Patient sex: M
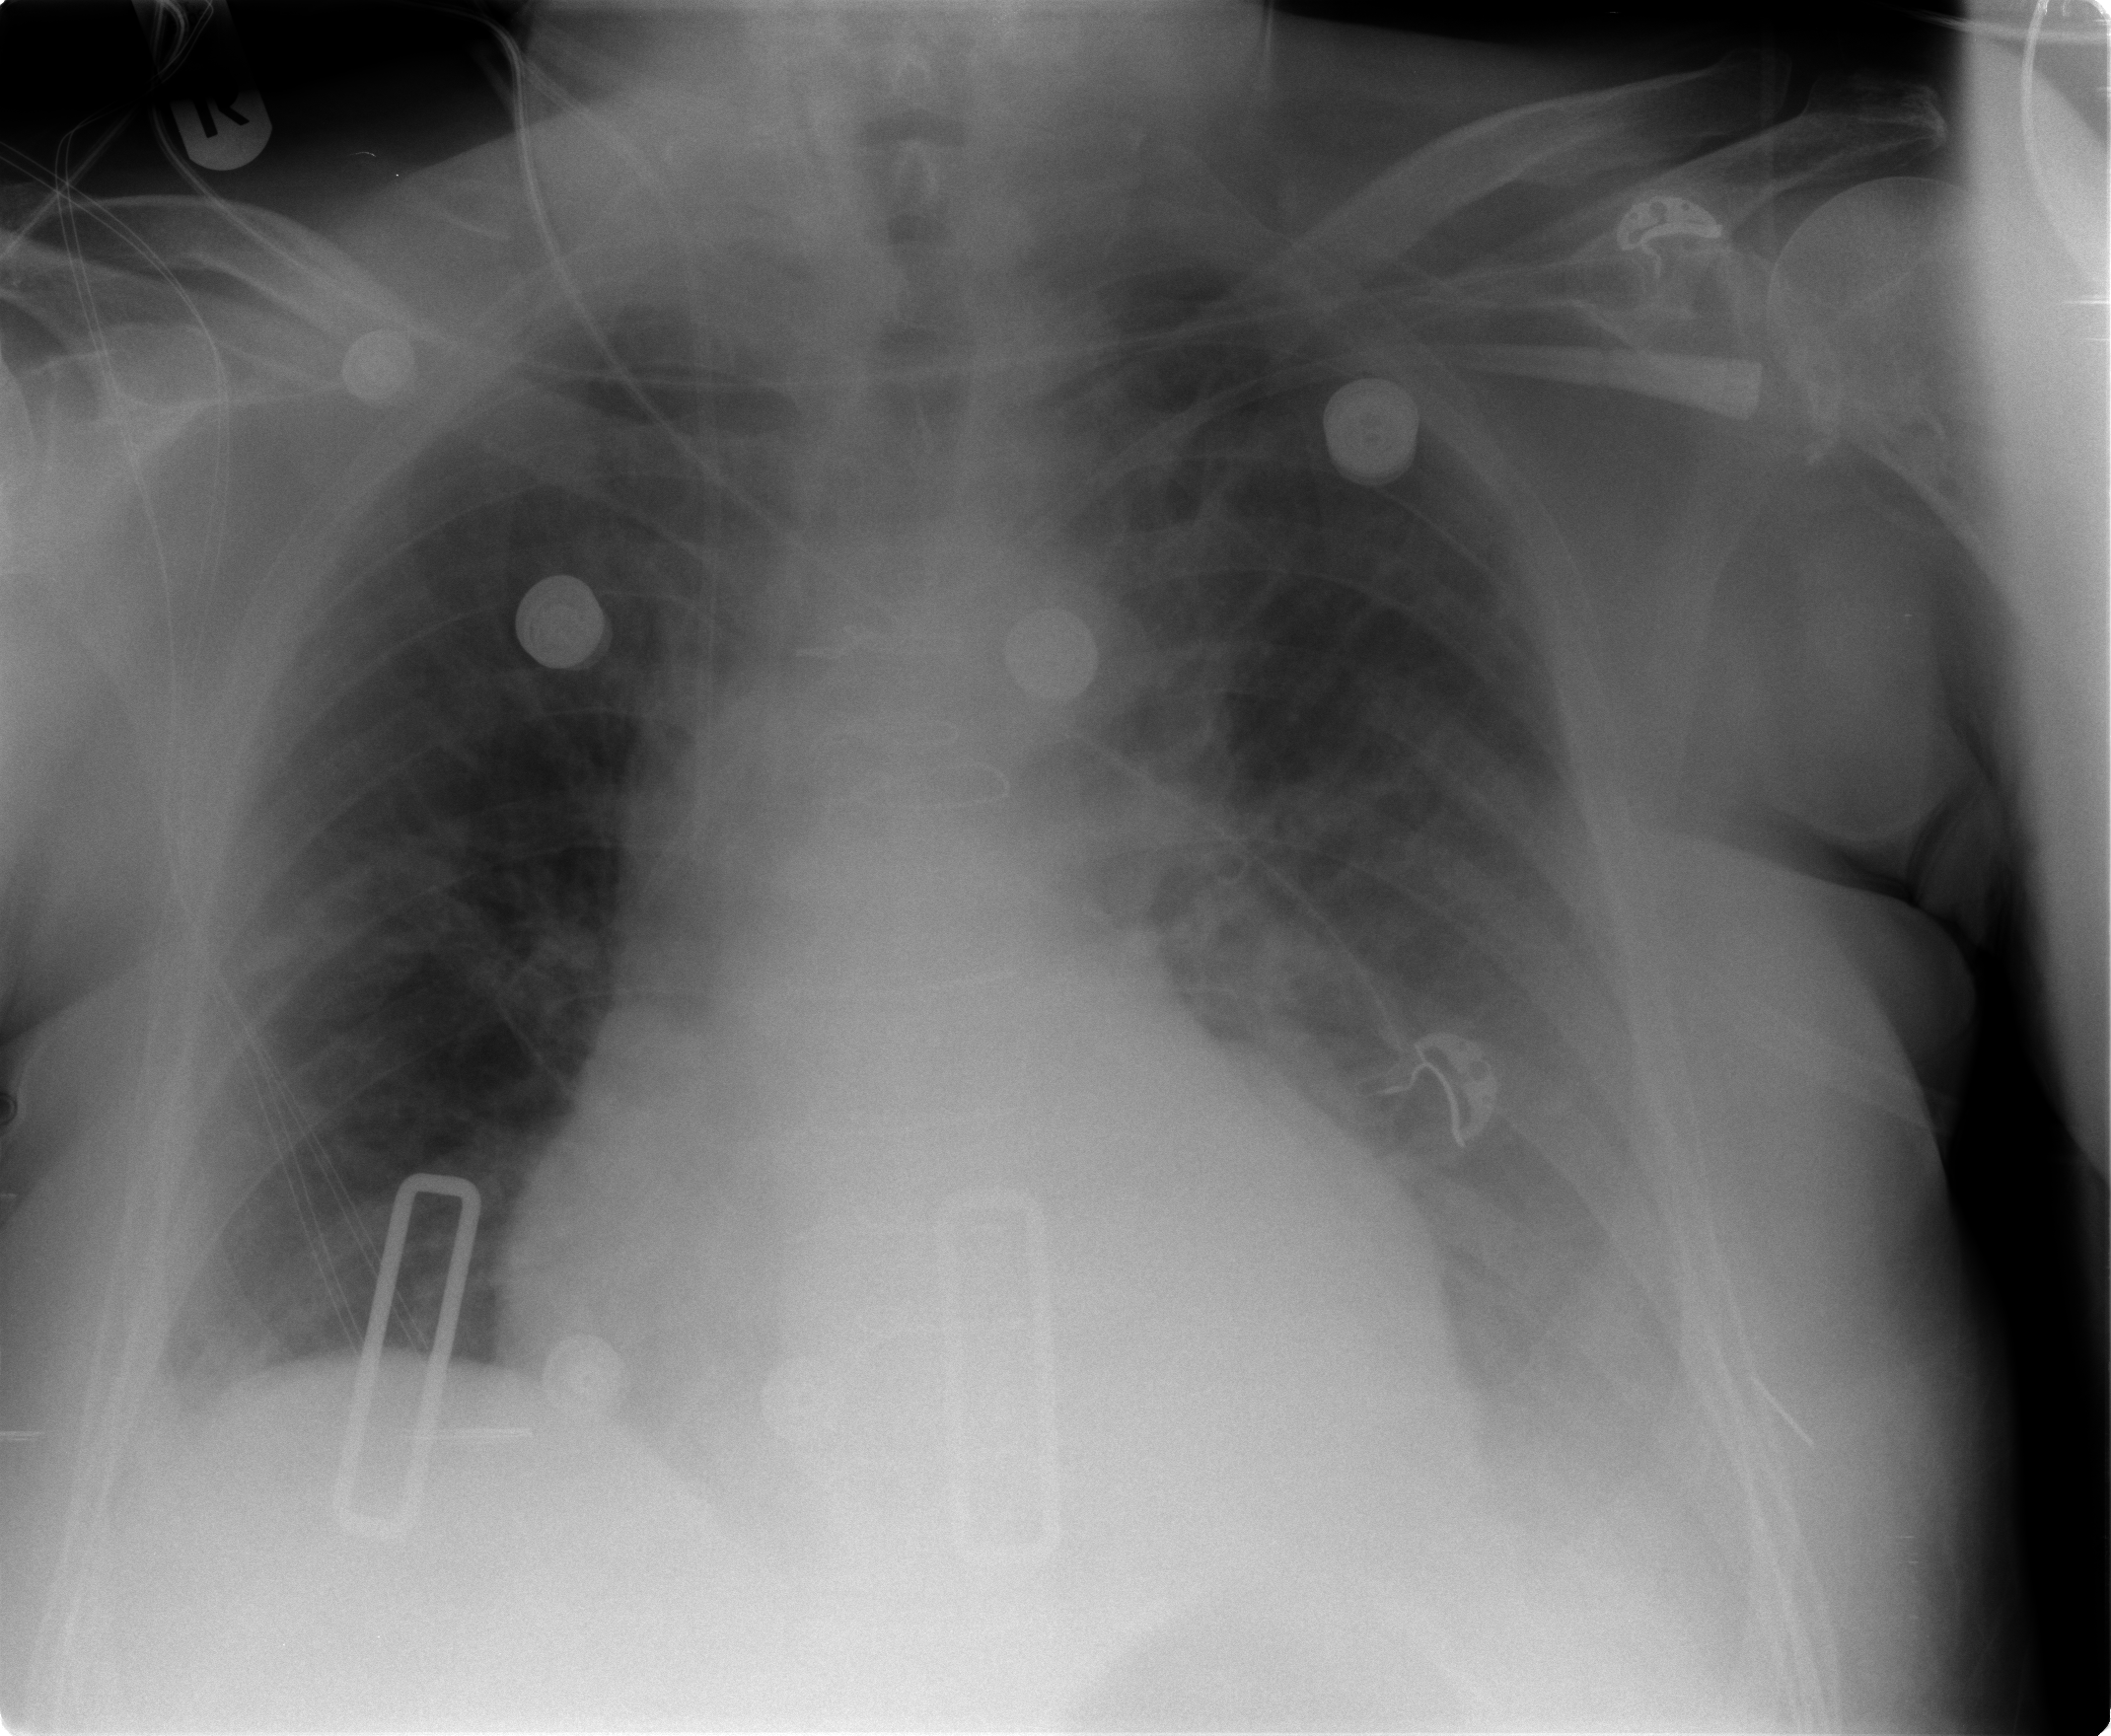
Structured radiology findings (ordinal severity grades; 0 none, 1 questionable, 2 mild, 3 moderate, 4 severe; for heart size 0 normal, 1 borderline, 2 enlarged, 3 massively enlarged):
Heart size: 1
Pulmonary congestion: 2
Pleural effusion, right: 2
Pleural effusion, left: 3
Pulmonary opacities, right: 0
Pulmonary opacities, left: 0
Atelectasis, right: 2
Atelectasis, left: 2